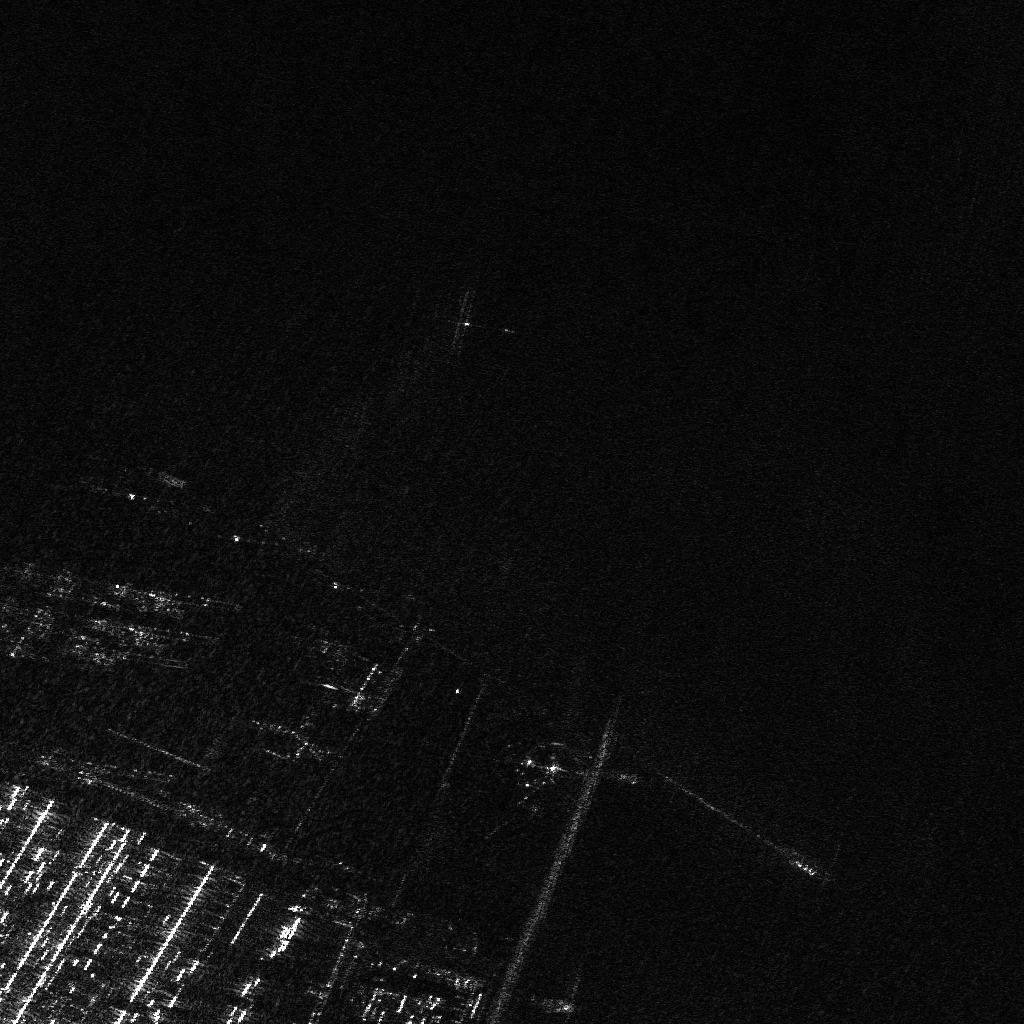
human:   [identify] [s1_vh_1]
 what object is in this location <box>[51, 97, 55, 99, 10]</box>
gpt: <ref>1 medium container at the bottom</ref>